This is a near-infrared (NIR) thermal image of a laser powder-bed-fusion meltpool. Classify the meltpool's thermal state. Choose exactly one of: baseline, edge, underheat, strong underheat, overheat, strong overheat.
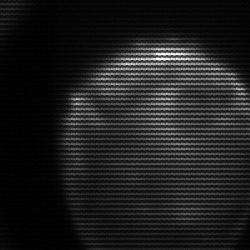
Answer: edge